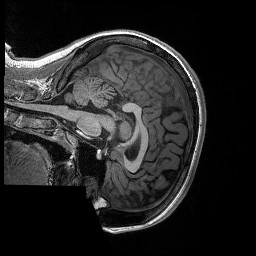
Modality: T1w
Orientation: sagittal
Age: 18
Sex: female
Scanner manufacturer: siemens
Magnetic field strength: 3 T
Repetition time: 2.3 s
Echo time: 0.00298 s